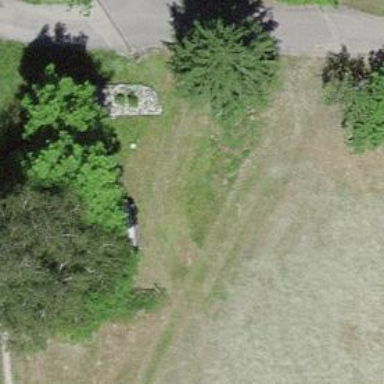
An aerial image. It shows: Shed.